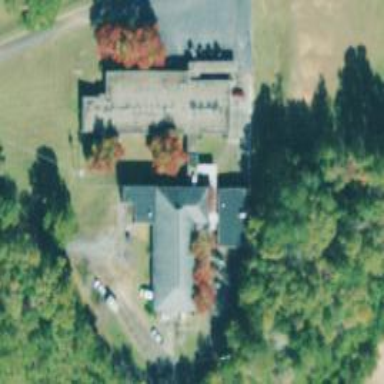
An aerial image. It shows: Historic school.